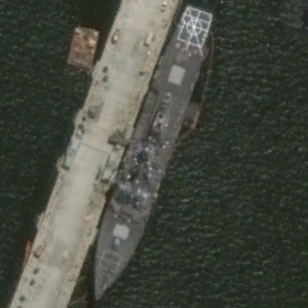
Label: destroyer